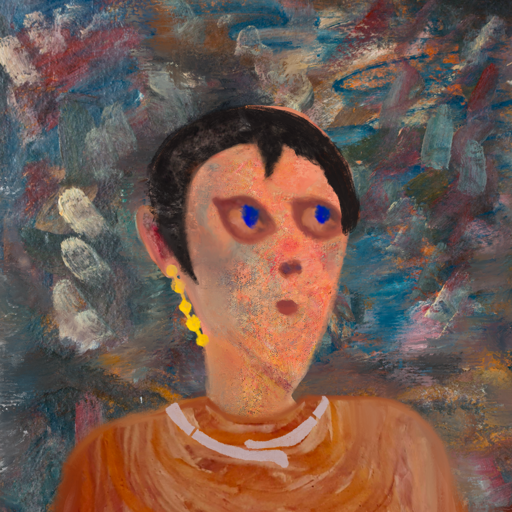
Background: Boggyland, Head And Neck Side: Irani, Face Side: Mother_And_Son_Mother, Bust: Pious_Lady, Hair Side: Roy_Bahadur, Head Accessory: Blank, Second Necklace: Blank, Necklace: Hypocrite_2, Baby: Blank